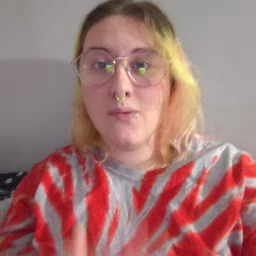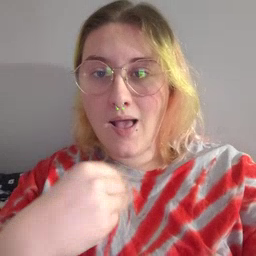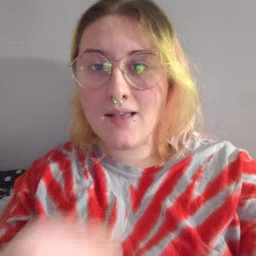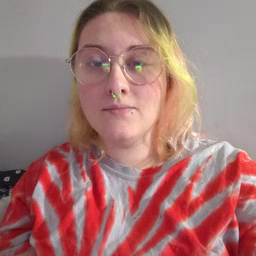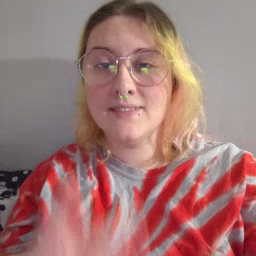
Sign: white